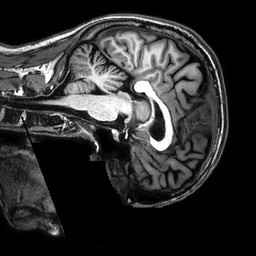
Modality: T1w
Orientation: sagittal
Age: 44
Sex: male
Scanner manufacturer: philips
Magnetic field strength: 3 T
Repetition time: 0.008129 s
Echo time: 0.003719 s